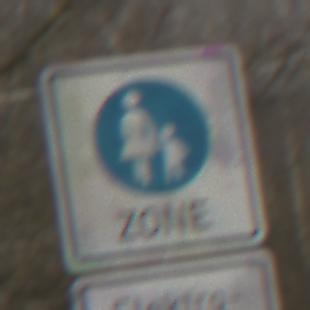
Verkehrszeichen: BeginnFussgaengerzone
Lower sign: BesondereFahrzeugeUndTransportgueter11
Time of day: MorningAfternoon
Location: Outdoor (Nature)
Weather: Clear
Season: Winter
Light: Natural